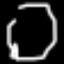
Label: octagon